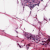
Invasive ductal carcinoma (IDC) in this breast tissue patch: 0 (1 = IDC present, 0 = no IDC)